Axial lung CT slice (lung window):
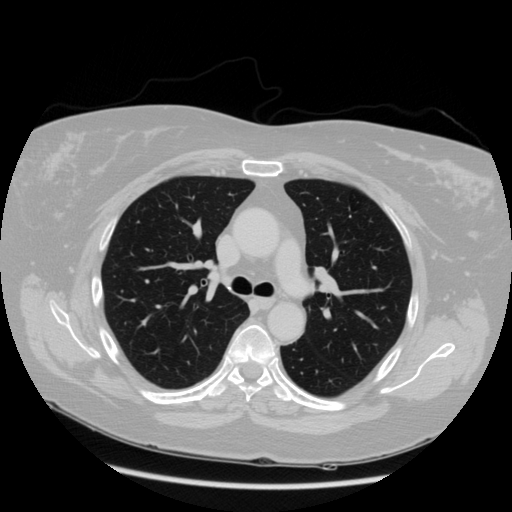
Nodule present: no